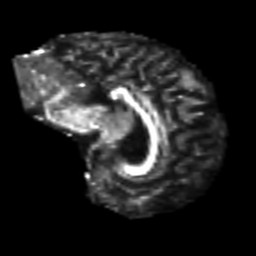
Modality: FA
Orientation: sagittal
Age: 49
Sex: female
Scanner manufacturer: siemens
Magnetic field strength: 3 T
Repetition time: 4.987 s
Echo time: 0.0792 s